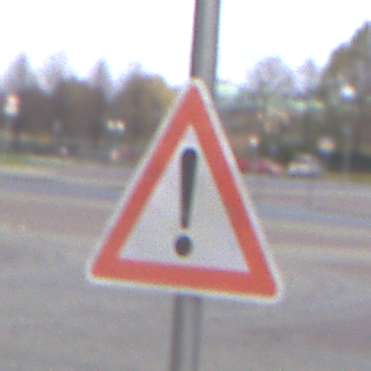
Verkehrszeichen: Gefahrenstelle
Umgebung: Outdoor, Urban
Tageszeit: MorningAfternoon
Wetter: PartlyCloudy
Licht: Natural
Jahreszeit: NotSpecified
Kontrast: LowContrast